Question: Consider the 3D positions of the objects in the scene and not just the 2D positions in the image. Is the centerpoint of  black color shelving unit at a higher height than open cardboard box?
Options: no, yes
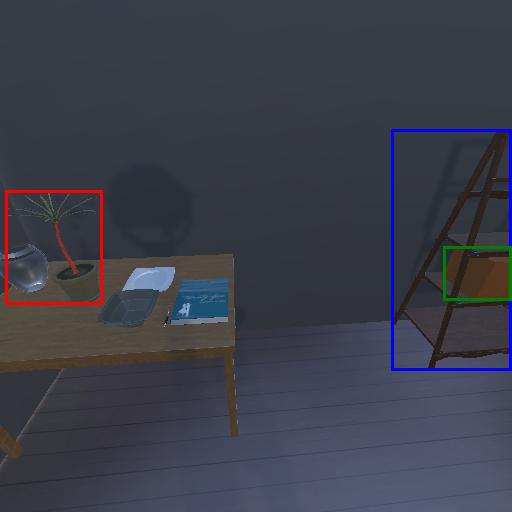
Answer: no